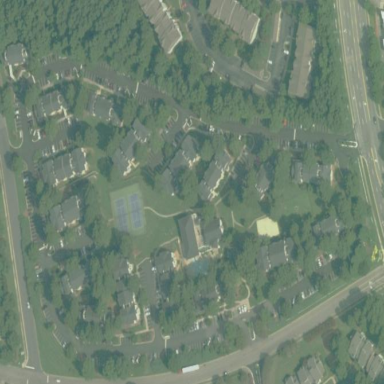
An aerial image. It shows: Residential area within neighborhood.